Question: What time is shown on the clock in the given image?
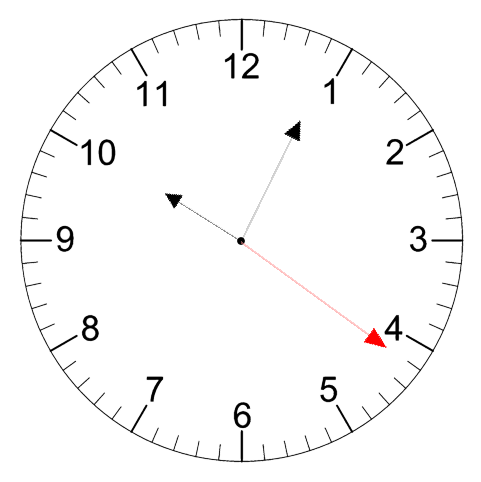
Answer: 10:04:21